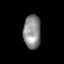
Tissue: lung
Cell type: Epithelial cells
Senescence score: 0.2236
Nuclear area (px): 582
Mean DAPI intensity: 137.564